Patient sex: M
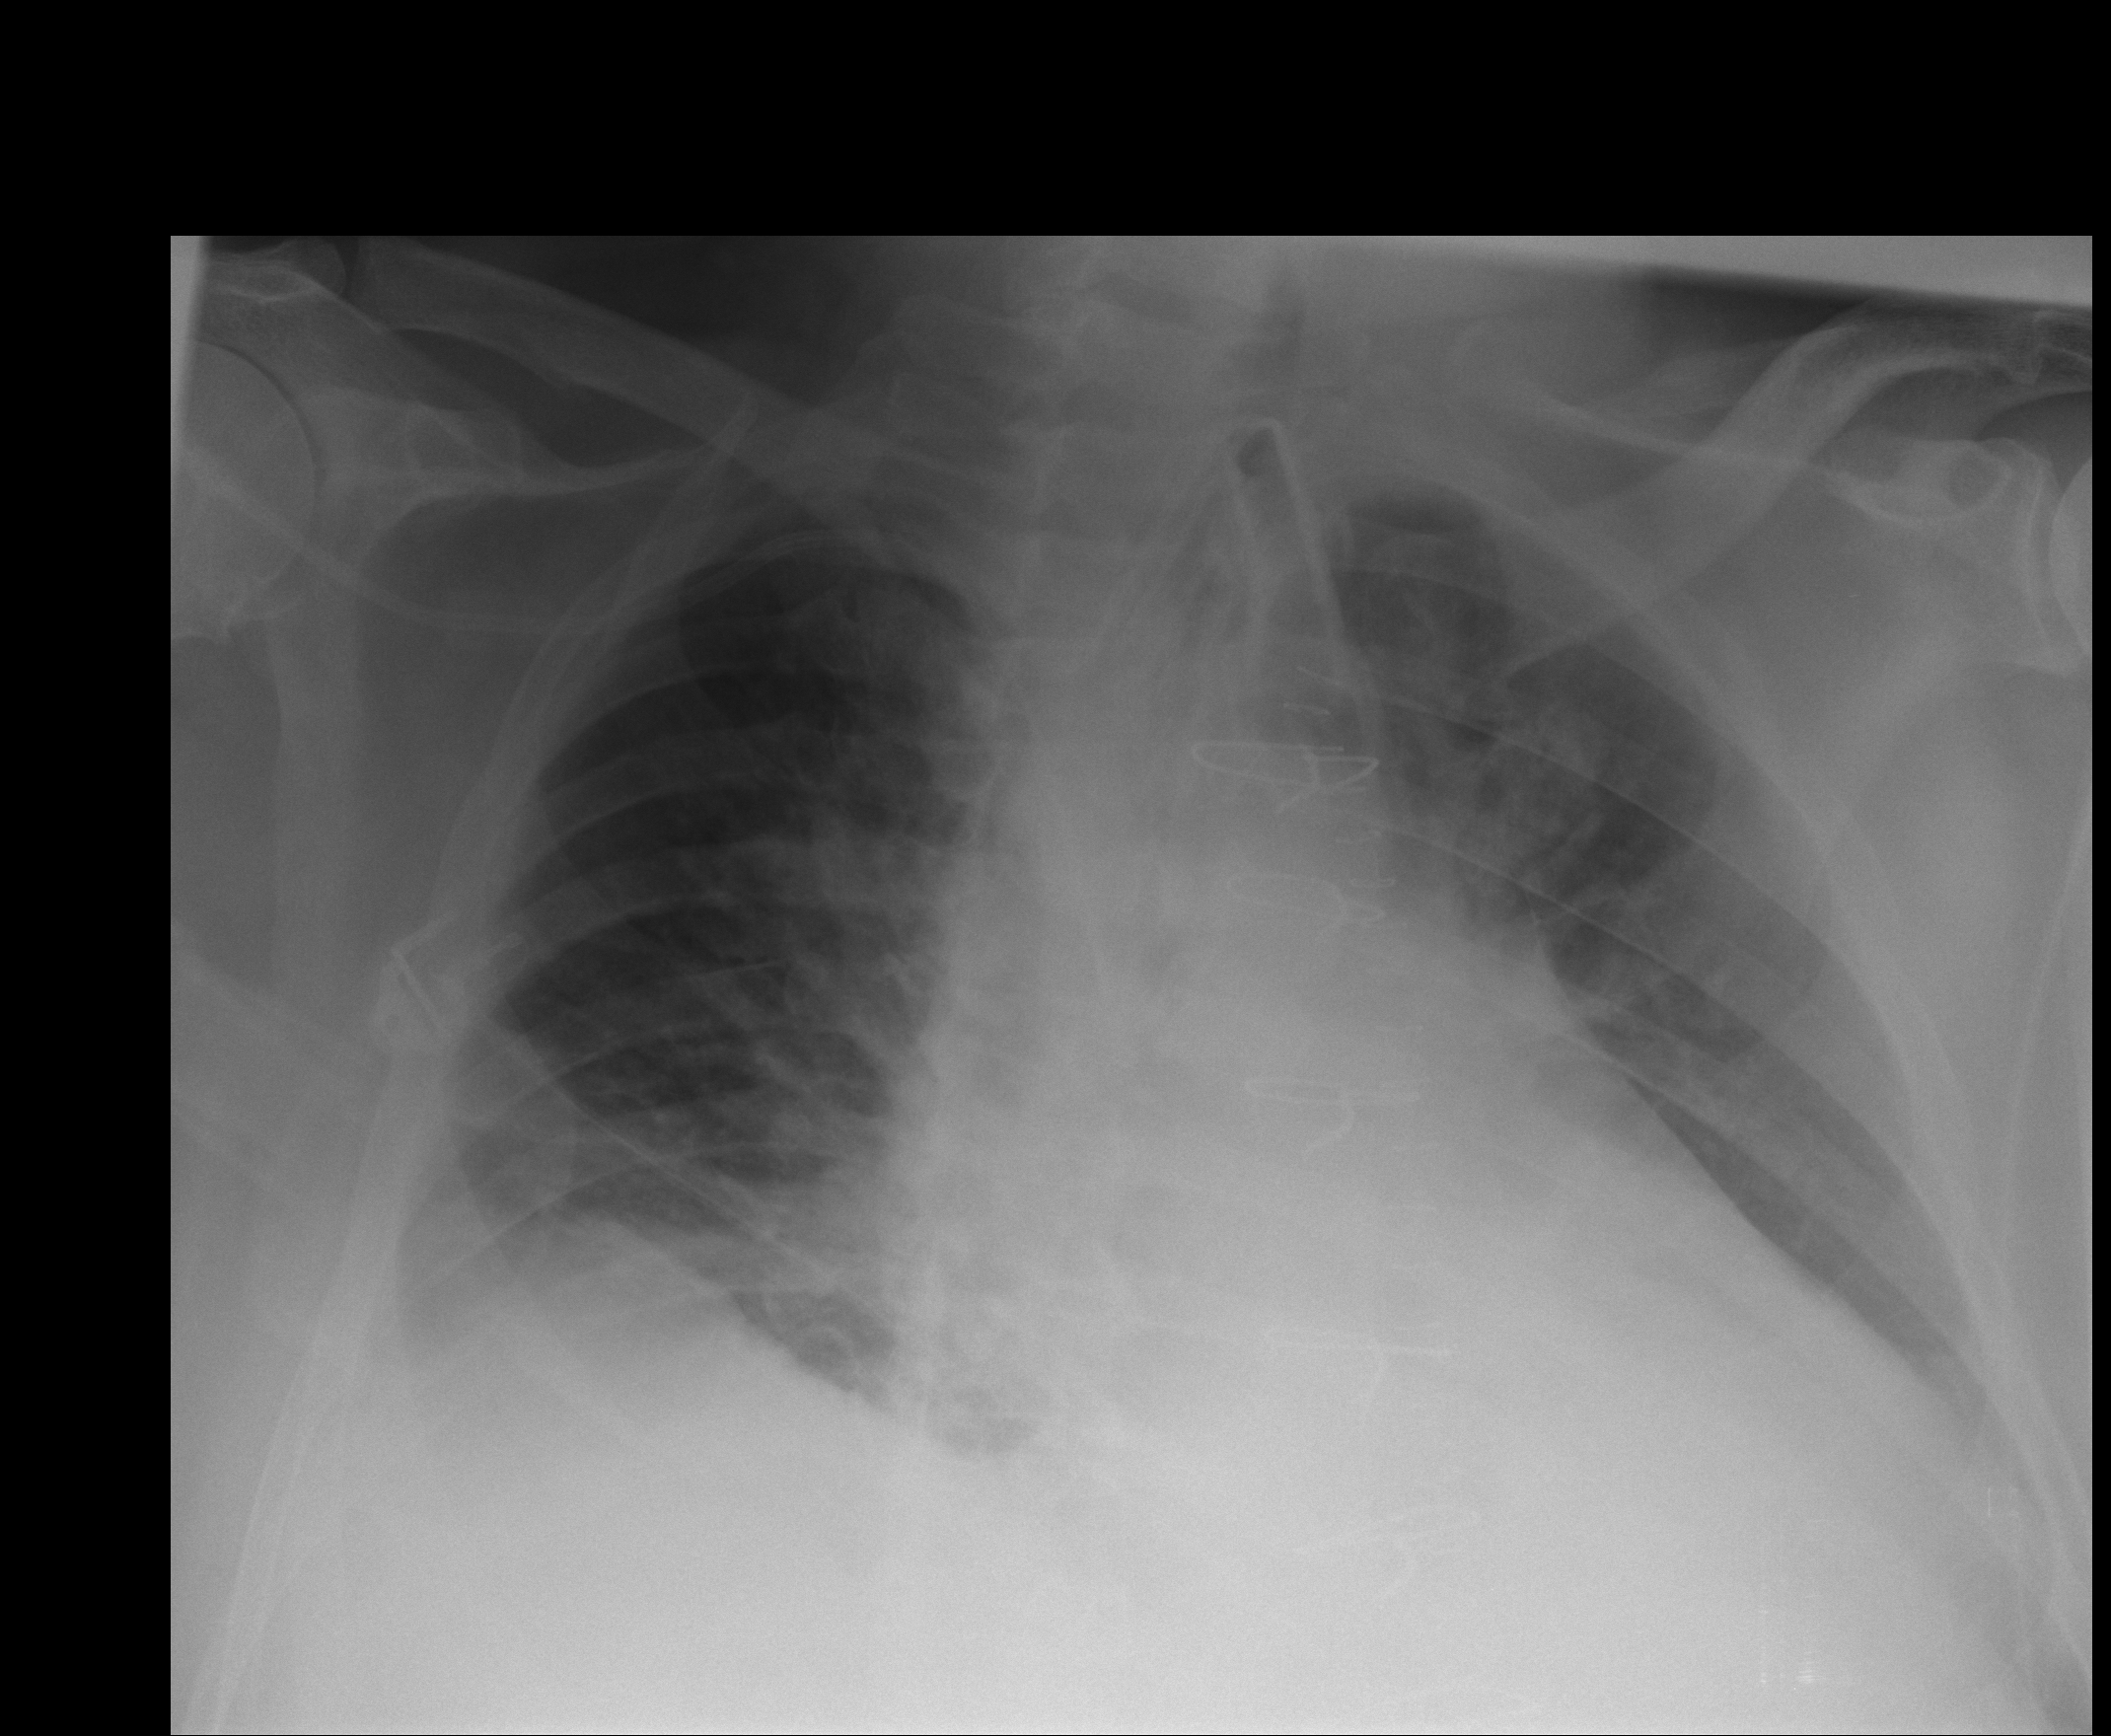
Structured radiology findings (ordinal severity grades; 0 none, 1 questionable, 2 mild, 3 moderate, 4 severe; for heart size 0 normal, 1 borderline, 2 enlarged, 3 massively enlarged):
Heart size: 2
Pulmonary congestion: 2
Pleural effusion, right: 2
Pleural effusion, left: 2
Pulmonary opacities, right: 1
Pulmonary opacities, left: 1
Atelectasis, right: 2
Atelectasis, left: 2